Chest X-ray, PA view. Patient: 35 years old, sex M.
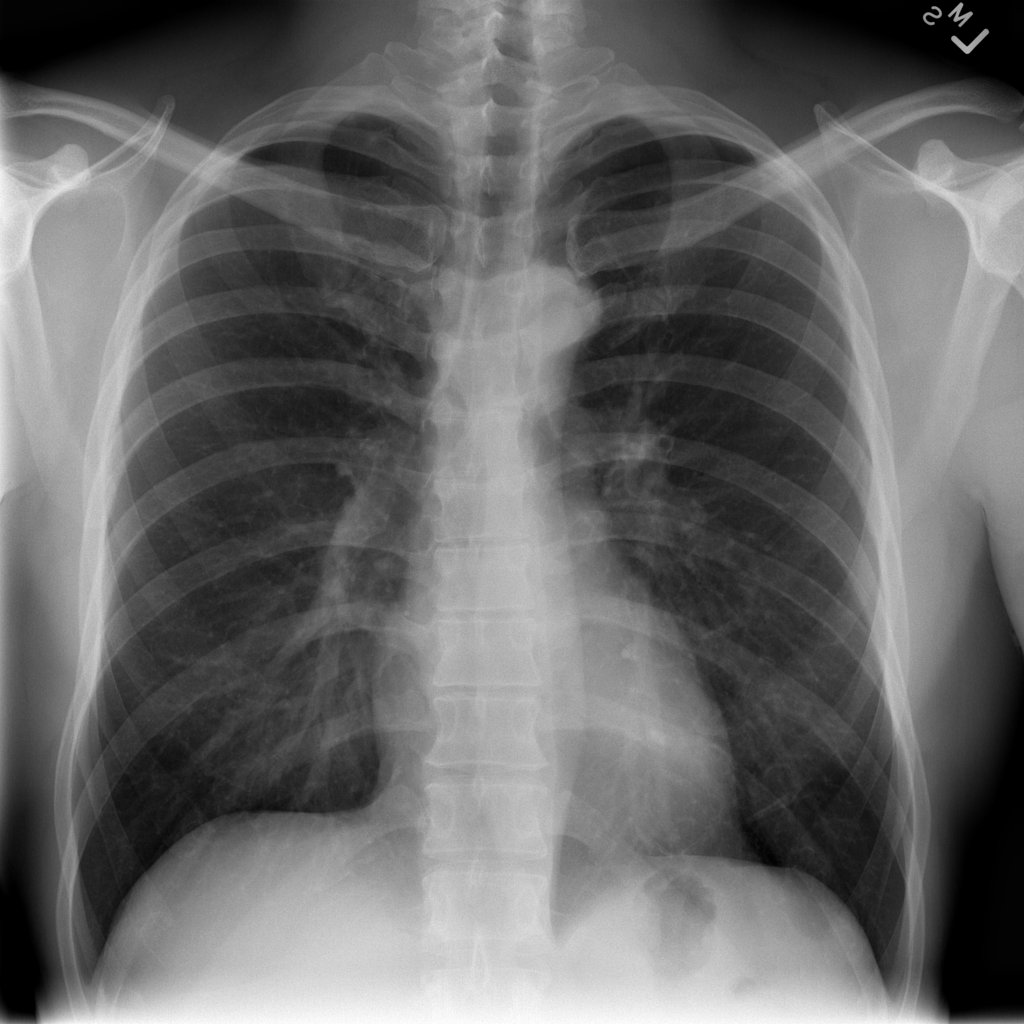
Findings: Infiltration